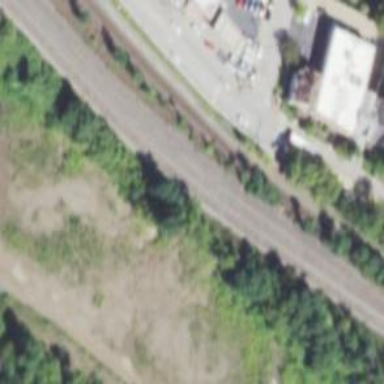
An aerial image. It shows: Railway siding with rails.